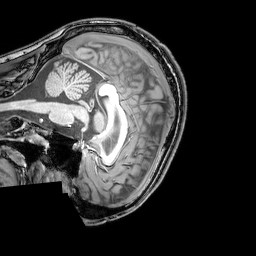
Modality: T1w
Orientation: sagittal
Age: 21
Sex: male
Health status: healthy
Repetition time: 0.081 s
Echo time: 0.037 s